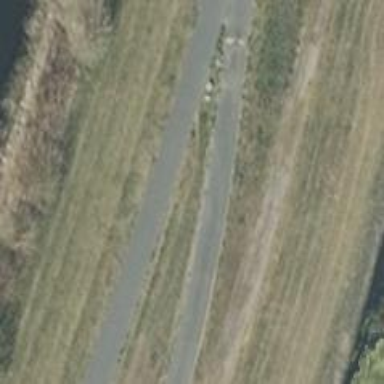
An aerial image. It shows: Well-maintained track road of grade 1.